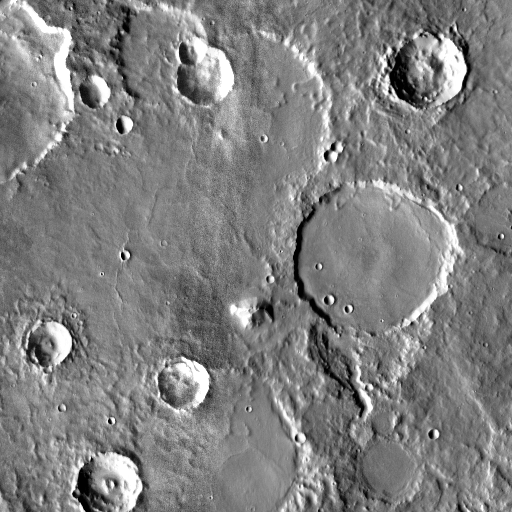
Crater classes present: Background, Other, Layered, Buried, Secondary